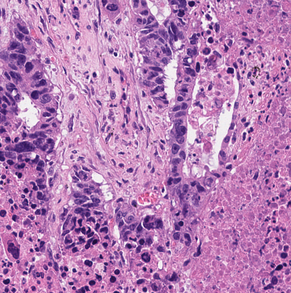
Tumor epithelial tissue: yes
Tumor-associated stroma tissue: yes
Normal tissue: no